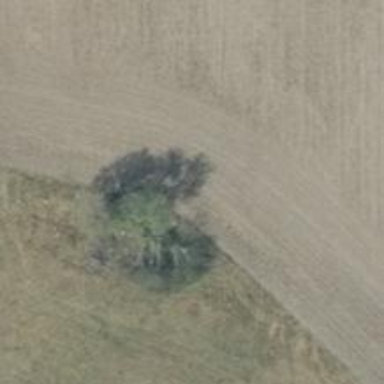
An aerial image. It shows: Deciduous tree with broadleaved leaves.